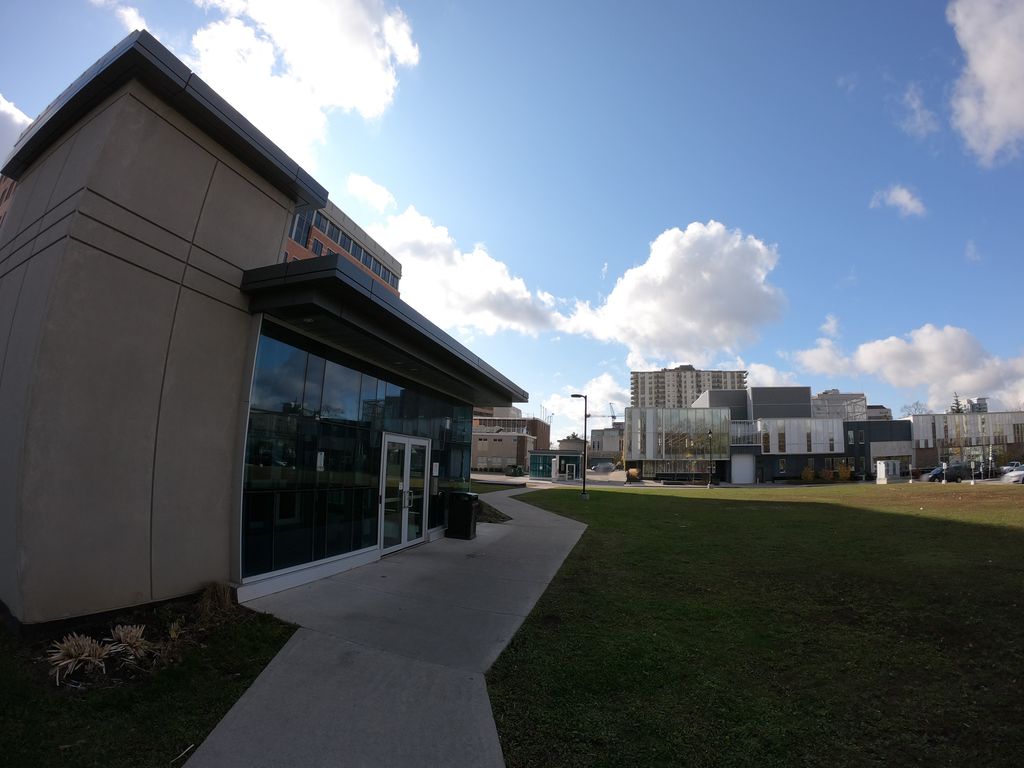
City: kitchener-waterloo